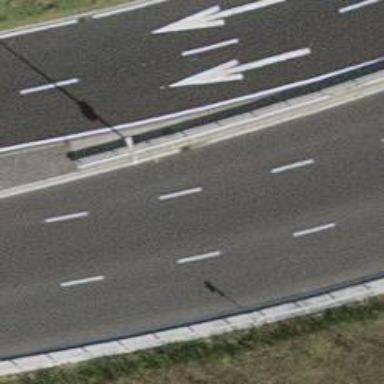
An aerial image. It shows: Primary highway.